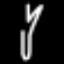
Label: fork